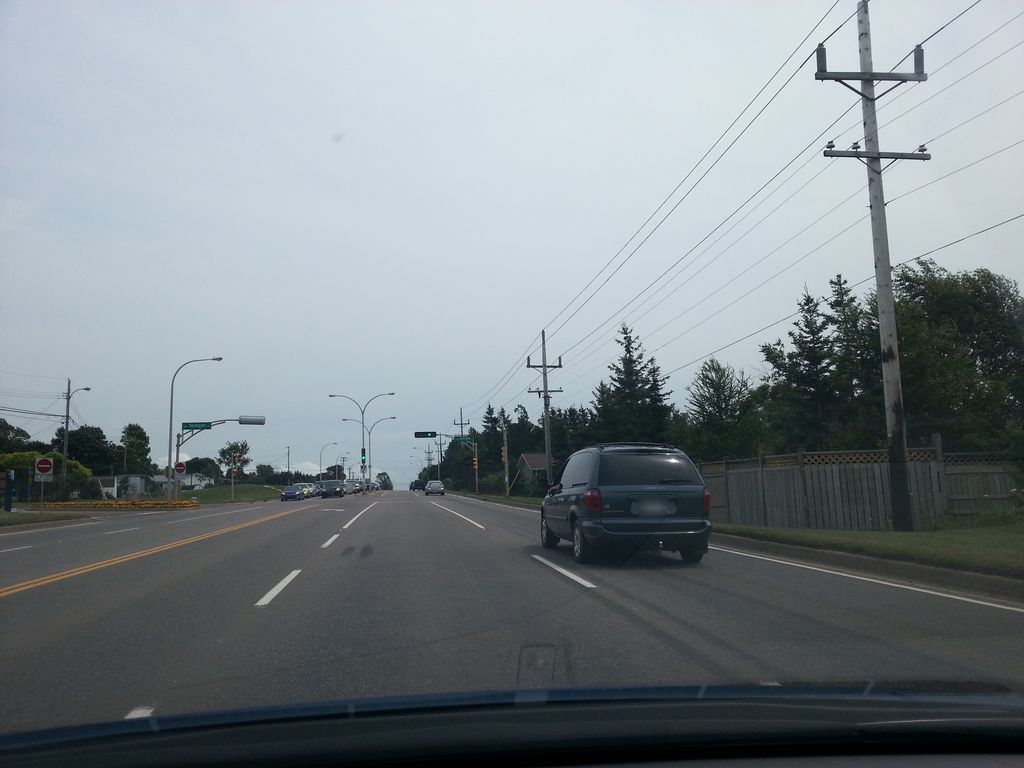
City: charlottetown